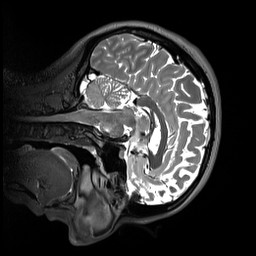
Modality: T2w
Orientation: sagittal
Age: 27
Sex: male
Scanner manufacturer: siemens
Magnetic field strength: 3 T
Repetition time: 3.2 s
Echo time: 0.412 s